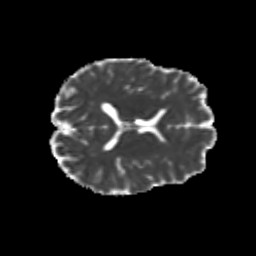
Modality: MD
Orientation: axial
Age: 23
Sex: male
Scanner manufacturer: siemens
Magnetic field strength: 3 T
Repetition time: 3.5 s
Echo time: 0.104 s